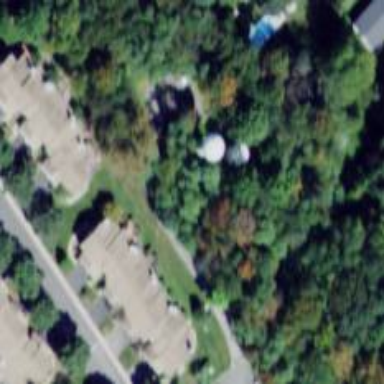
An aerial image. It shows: Water tower that is man-made.